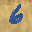
Label: 6